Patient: sex M, age 48
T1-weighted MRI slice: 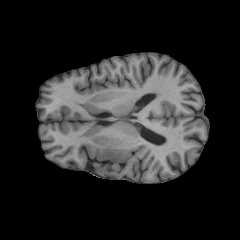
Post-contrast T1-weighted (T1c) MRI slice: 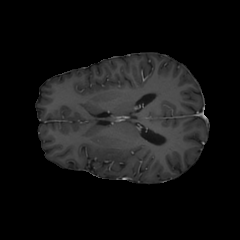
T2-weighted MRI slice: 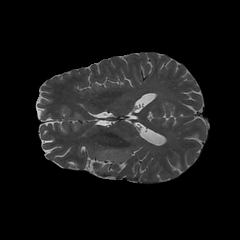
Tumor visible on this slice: yes
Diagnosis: Glioblastoma, IDH-wildtype
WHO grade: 4